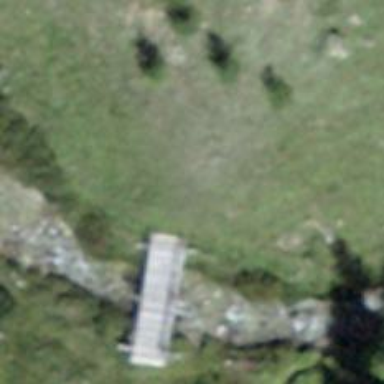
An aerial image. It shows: Path leading to bridge.